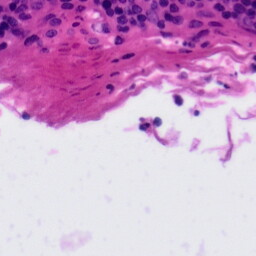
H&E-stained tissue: Tonsil